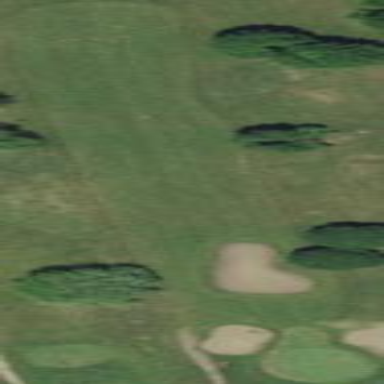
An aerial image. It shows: Golf fairway surrounded by grass.